Question: Is there a way to transform the off-canvas navigation in Foundation 5 to a sidebar navigation?
For example the official Foundation 5 docs use visibility classes, but doesn't this kinda defeat the purpose, because of having two separate navigations?
I want to achieve something like this with Foundation 5:

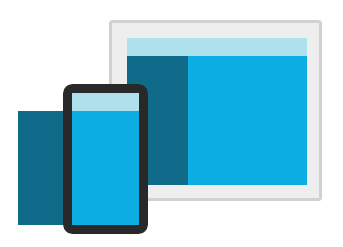
Answer: You can do it by overriding the off-canvas CSS rules.
Here is a beginning of a solution:
'''
@media (min-width: 700px) {
.left-off-canvas-menu,
.right-off-canvas-menu {
position: static;
transform: none;
float: left;
}
.move-right > .inner-wrap {
transform: none;
}
.main-section {
overflow: hidden;
}
}
'''
You can play with this code on <URL>.
Cheers,
Thomas.